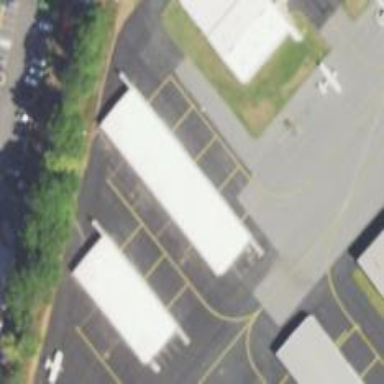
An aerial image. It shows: Building that is hangar at the airport.